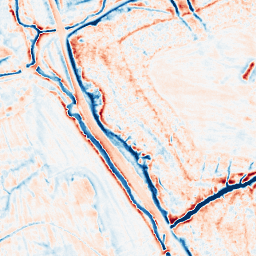
Category: edge_preserving
Decomposition family: anisotropic_diffusion
Decomposition parameters: iterations: 50
kappa: 50
gamma: 0.1
Upsampling method: cubic_mitchell
Upsampling parameters: scale: 4
Upsampling scale: 4